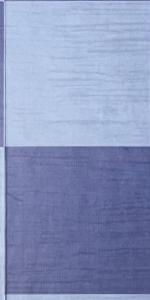
Label: Empty